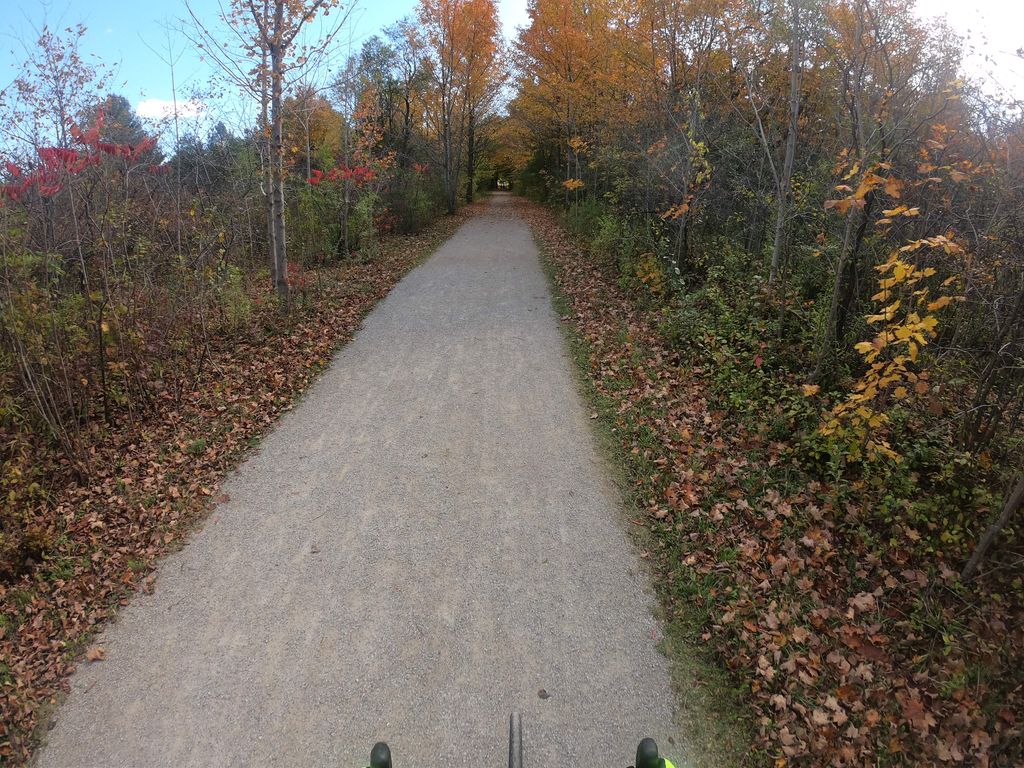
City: kitchener-waterloo